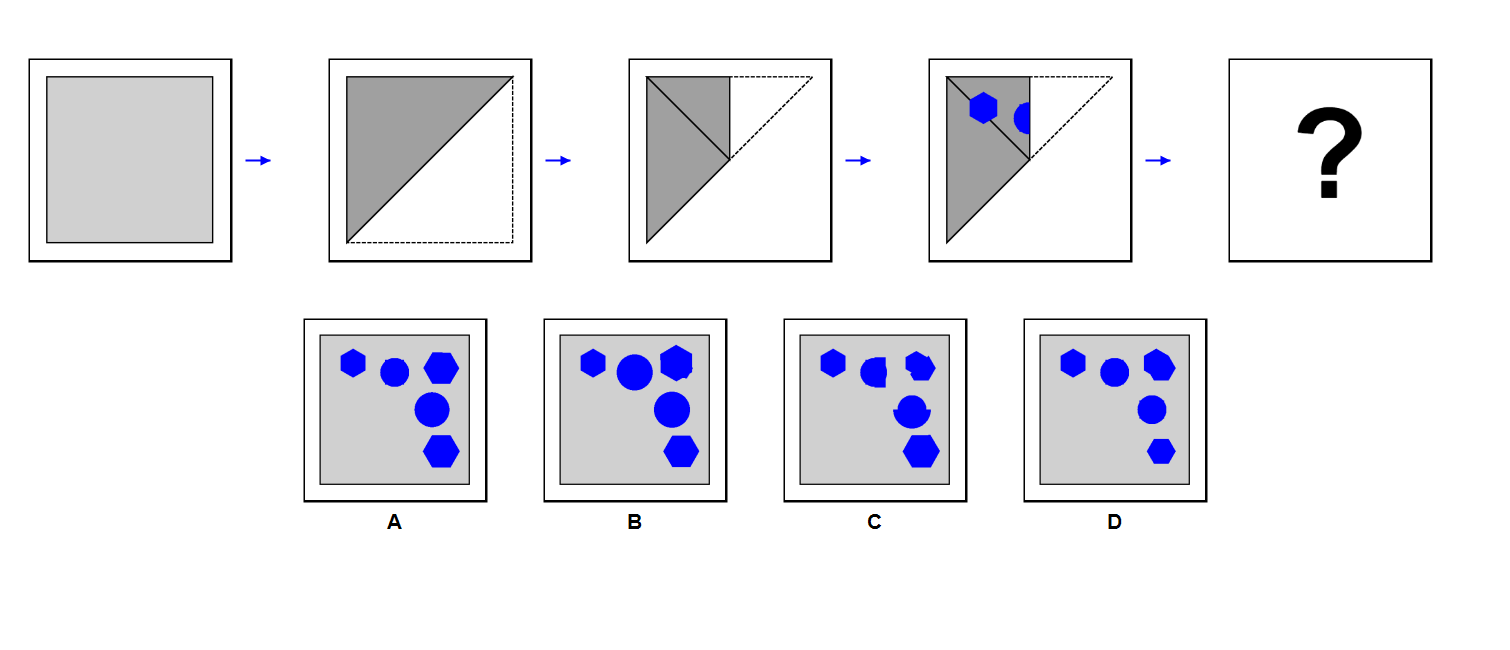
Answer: D